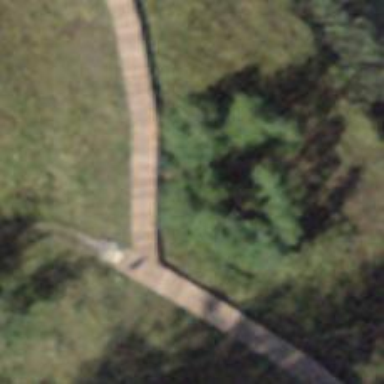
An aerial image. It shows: Bench.